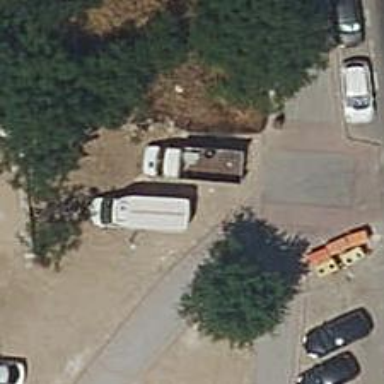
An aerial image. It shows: Fitness station in leisure land area.